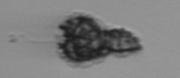
Label: Syracosphaera_pulchra